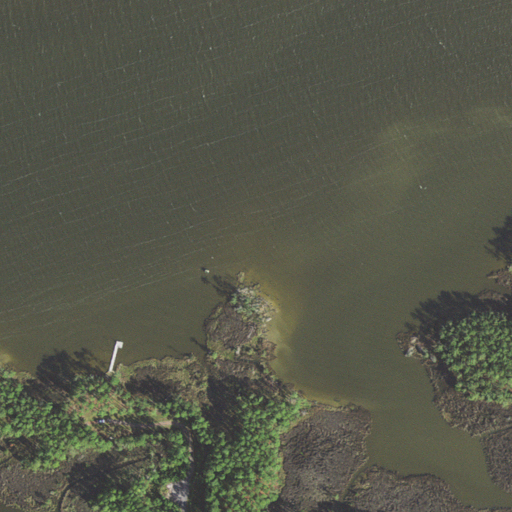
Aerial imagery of cape in North Carolina named Betty Point containing open water, herbaceous wetlands, woody wetlands, evergreen forest, and open development